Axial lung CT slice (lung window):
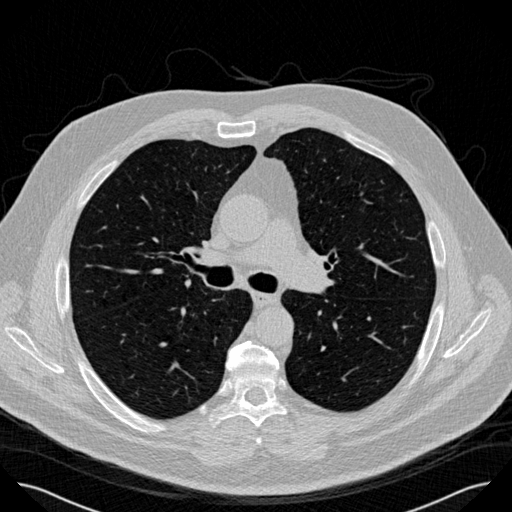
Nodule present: no